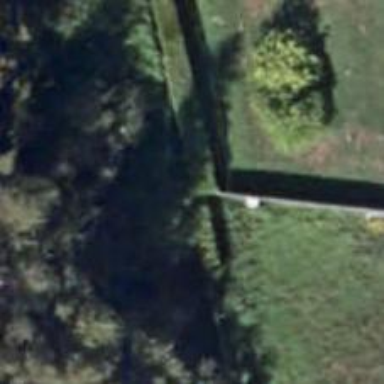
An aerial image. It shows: Fence.